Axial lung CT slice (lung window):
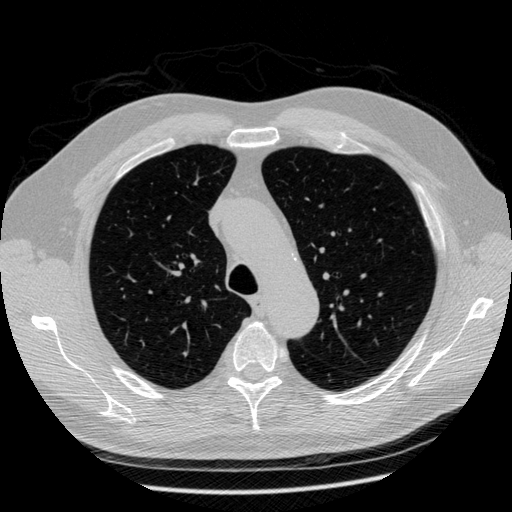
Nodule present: no